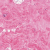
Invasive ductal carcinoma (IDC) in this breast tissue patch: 0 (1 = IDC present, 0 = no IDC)